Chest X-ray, PA view. Patient: 22 years old, sex M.
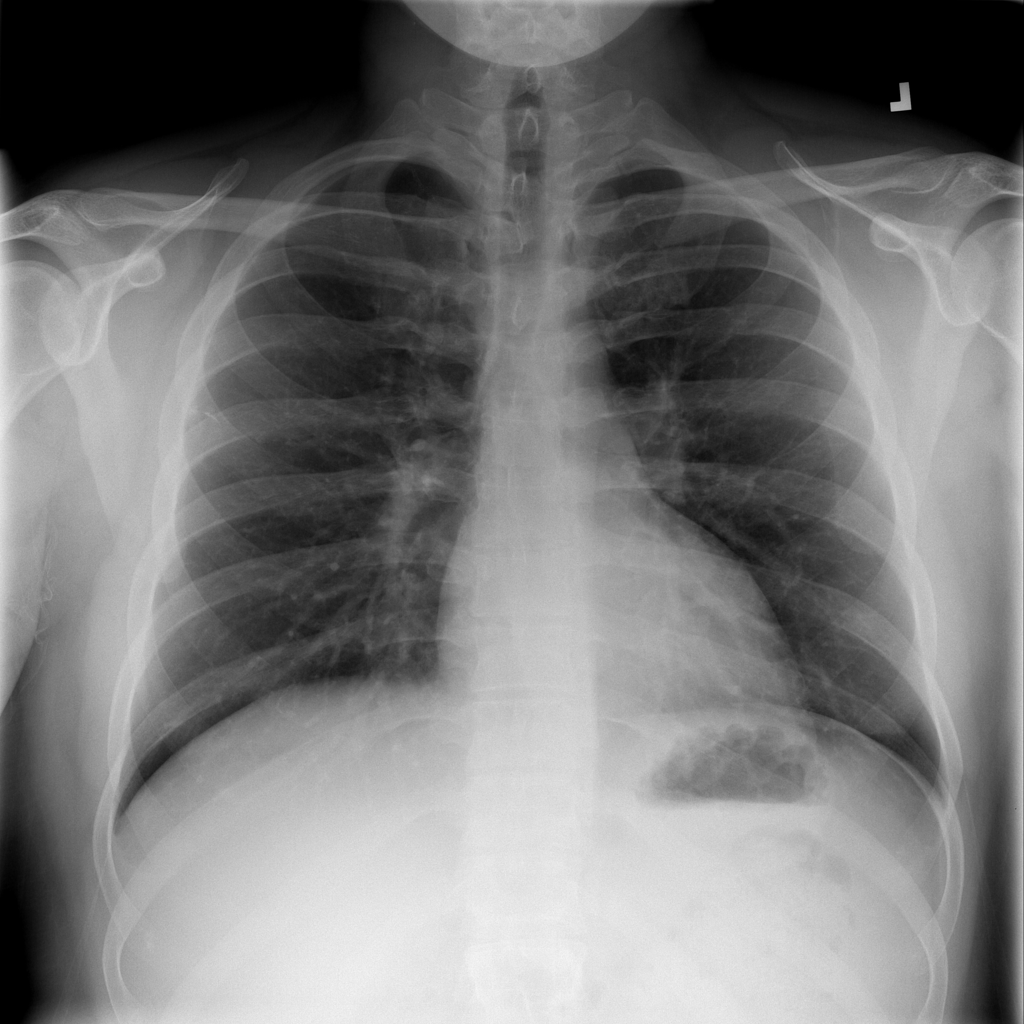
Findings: No Finding